Question: In Eclipse, whenever I need to create something automatically (like delegate methods or similar), there is a checkbox beside each method thus making selection very precise and easy.
IntelliJ IDEA does not have such check boxes so we have to use CTRL or SHIFT button. Does such feature exist and how to turn it on? If not, where can we vote for it.
The main thing with IntelliJ IDEA (and the main reason people and myself like it) is the speed. In that respect, I was very surprised such way of selecting isn't the default one.
For better understanding of this issue, please look at the pic (IntelliJ IDE without check boxes).

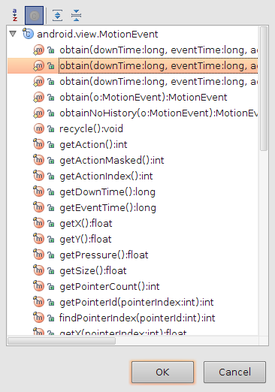
Answer: Please vote for:
- <URL>